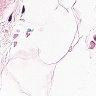
Metastatic tissue present: no